Field crop: maize
Growth stage: 2
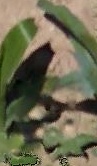
Species: maize